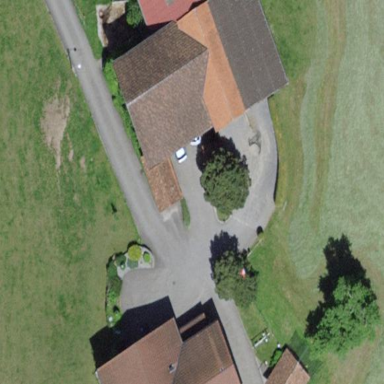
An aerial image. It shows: Farmyard in rural farm setting.